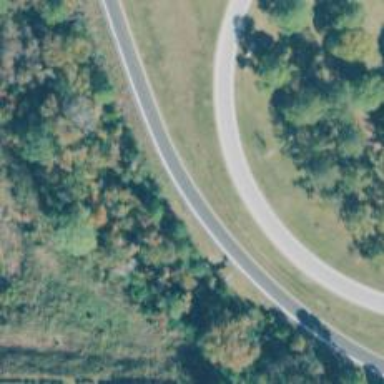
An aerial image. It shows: Primary link highway with asphalt surface.